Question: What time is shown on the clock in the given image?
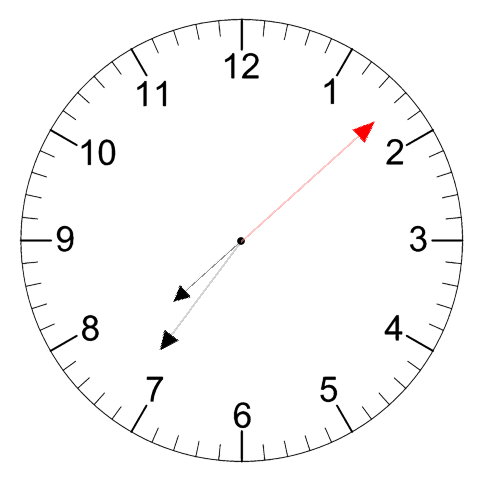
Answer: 07:36:08